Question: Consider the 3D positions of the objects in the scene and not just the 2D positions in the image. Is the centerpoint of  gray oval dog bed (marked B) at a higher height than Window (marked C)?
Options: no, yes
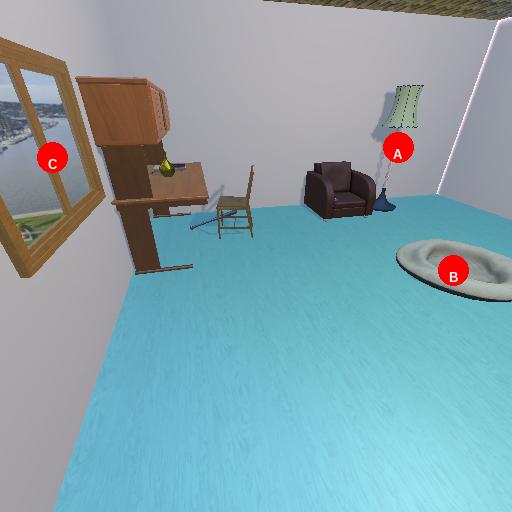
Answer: no